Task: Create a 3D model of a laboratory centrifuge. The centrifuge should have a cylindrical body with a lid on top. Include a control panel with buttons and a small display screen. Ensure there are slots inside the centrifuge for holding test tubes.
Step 432:
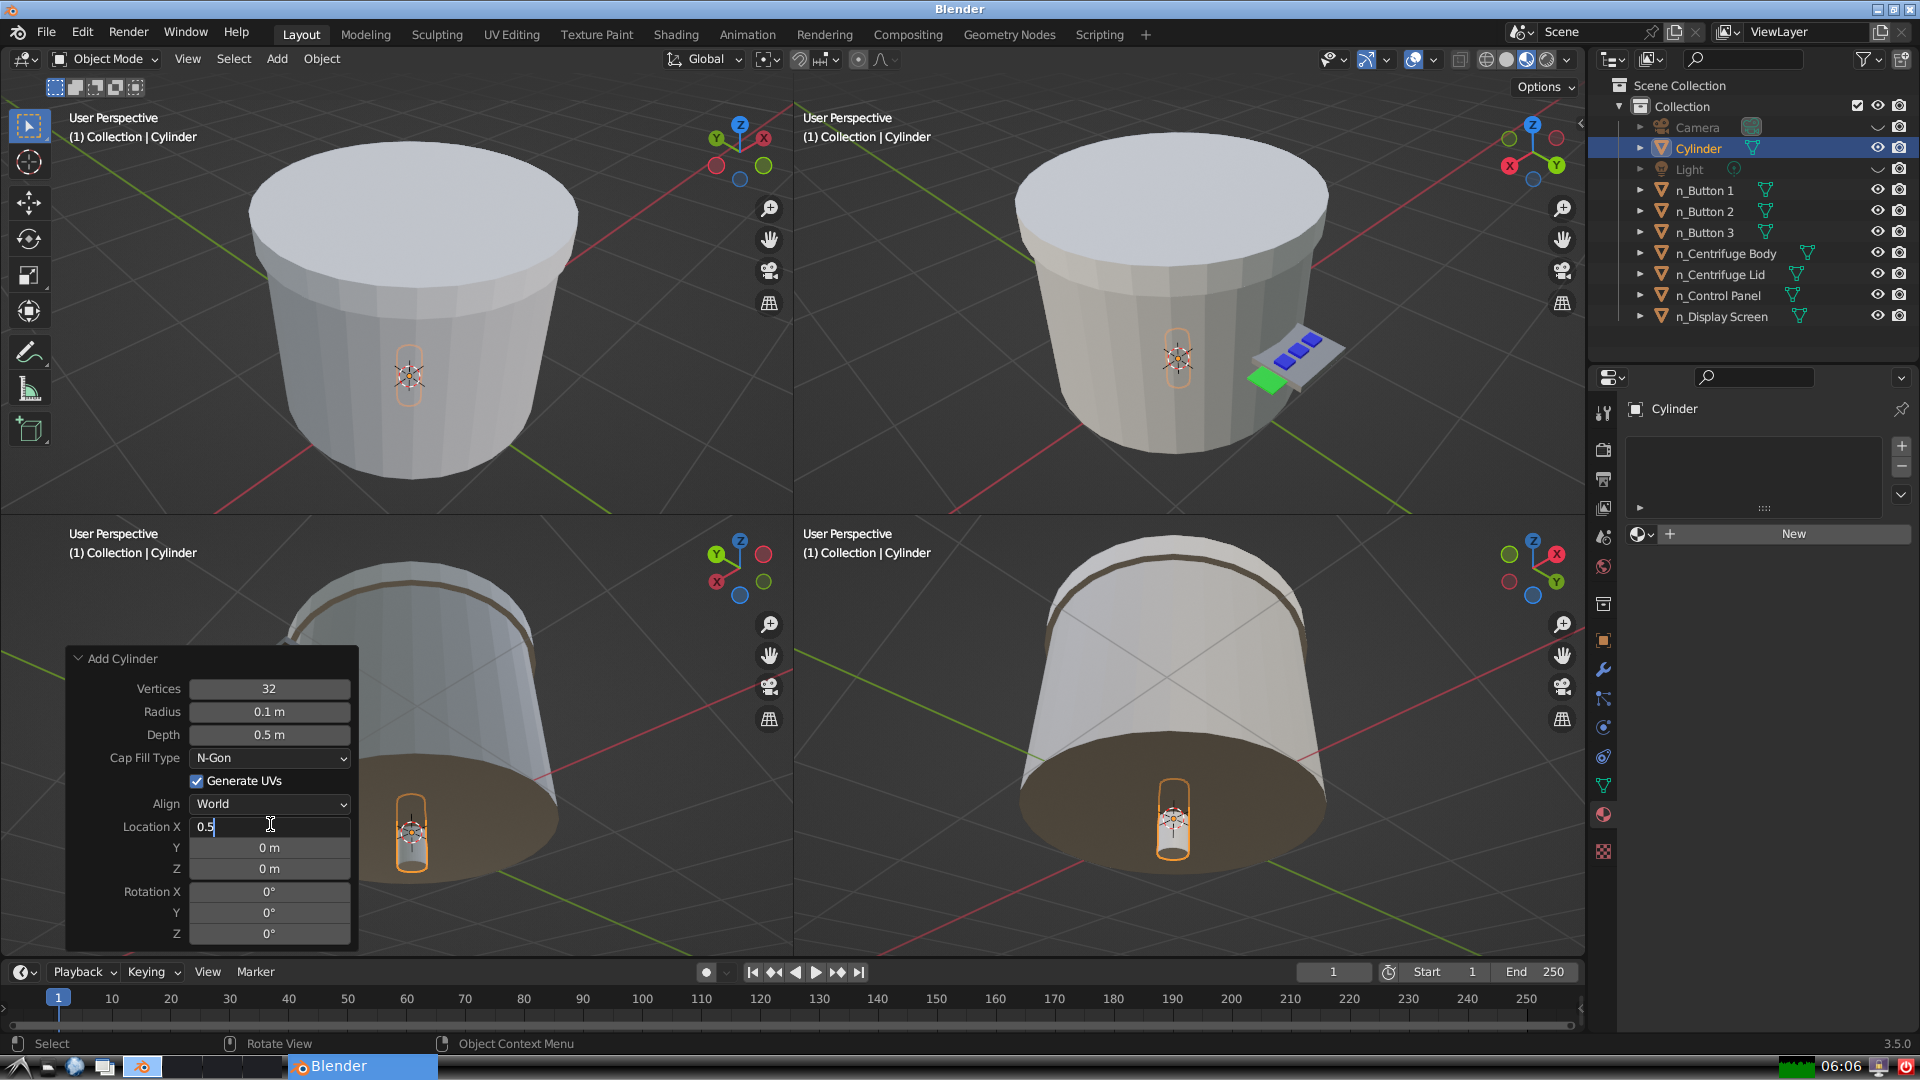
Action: {"key_press": ['Return']}